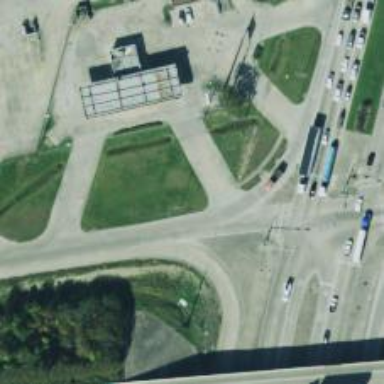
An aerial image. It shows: Secondary road with frontage road.